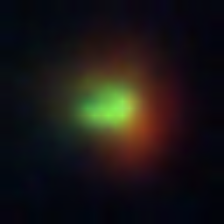
Taxon: NanoPlankton
Group: Other